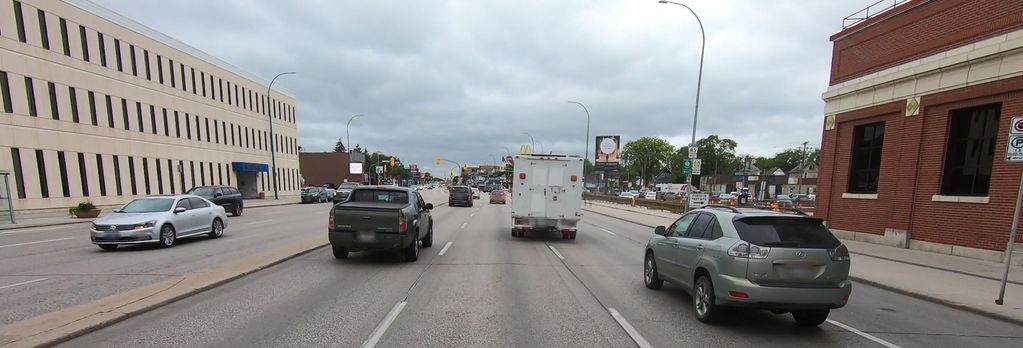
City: winnipeg